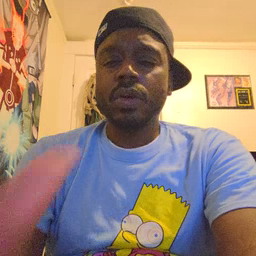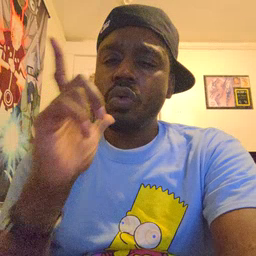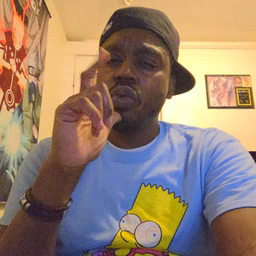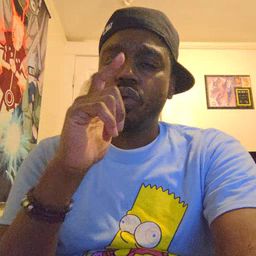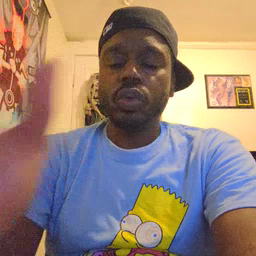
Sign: who